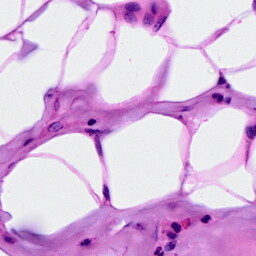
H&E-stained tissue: Breast